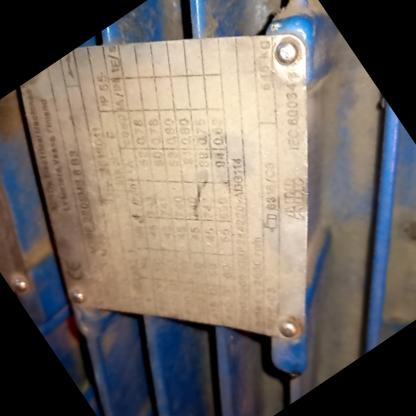
Klasa: tabliczka-znamionowa